Question: I would to imitate the pink filled elemets in the image. I think those are two diagonals. But I dont know how to fill the area between them.

Any help, I would appreciate it too much!
This is the code that I have:
'''
<!DOCTYPE html>
<meta charset="utf-8">
<body>
<script src="d3.min.js"></script>
<style>
.link {
fill: none;
stroke: #ccc;
stroke-width: 1.5px;
}
</style>
<div class="container">
<h1 class="page-header">Chart</h1>
<div class="chart"></div>
</div>
<script>
var links = [{source: {x:0,y:0}, target: {x:200,y:200},x:0,y:0},
{source: {x:0,y:0}, target: {x:170,y:200},x:0,y:0}
]
var canvas = d3.select(".chart").append("svg")
.attr("width", 200)
.attr("height", 200)
.append("g");
var linksContainer = canvas.append("g").attr("class","linksContainer")
var diagonal = d3.svg.diagonal()
.source(function(d) { return {"x":d.source.x, "y":d.source.y}; })
.target(function(d) { return {"x":d.target.x, "y":d.target.y};})
.projection(function(d) { return [d.x, d.y]; });
var link = linksContainer.selectAll(".link")
.data(links)
.enter()
.append("path")
.attr("class", "link")
.attr("d", diagonal);
var line = linksContainer.append("line")
.attr("x1", 170)
.attr("y1", 200)
.attr("x2", 200)
.attr("y2", 200)
.attr("stroke-width", 1)
.attr("stroke", "black");
</script>
</body>
'''
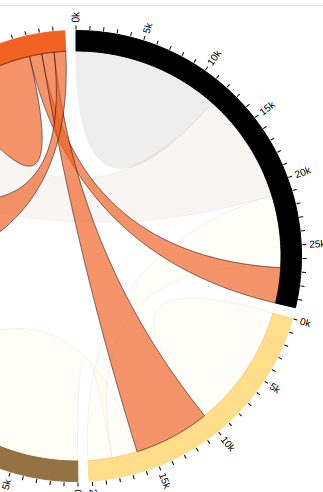
Answer: 'd3.svg.diagonal()' produces a String representing an SVG path description. In your case, the two paths Strings are
'''
var path1 = diagonal(links[0]);// "M0,0C0,100 200,100 200,200"
'''
and
'''
var path2 = diagonal(links[1]);// "M0,0C0,100 170,100 170,200"
'''
Your code currently assigns each of them to the 'd' attribute of a '<path class=".link" d="...">'.
Instead, you need to make just a single '<path>' with a filled (hence closed) path string that is a combination of those two strings.
'''
var shape = path1 + path2;// But not quite...
'''
It turns out that you can't simply concat those two strings. One thing you need to do is replace the 'M' -- which picks up and moves the pen to a new point (thus interrupting the closed-ness of the shape) -- with an 'L', which draws a line to that new point:
'''
var path2 = diagonal(links[1]).replace(/^M/, 'L');// "L0,0C0,100 170,100 170,200"
'''
That gives you this:
'''
var shape = path1 + path2;// "M0,0C0,100 170,100 170,200 L0,0C0,100 170,100 170,200"
'''
However, the sub-path '...170,200 L0,0...' incorrectly connects the end of 'path1' to the start of 'path2'. To correct this, you need to reverse 'path2' by swapping between the link's start and end points:
'''
var links = [ {source: {x:0,y:0}, target: {x:200,y:200},x:0,y:0},
// instead of {source: {x:0,y:0}, target: {x:170,y:200},x:0,y:0}]
{source: {x:170,y:200}, target: {x:0,y:0},x:0,y:0}]
'''
Finally, this might not make a difference visually, but for correctness, you should close the path, using the 'Z' directive:
'''
var shape = path1 + path2 + 'Z';
// Apply 'shape' to a single path element:
var path = linksContainer.append('path')
.attr("class", "link")
.attr("d", shape);
'''
<URL>.